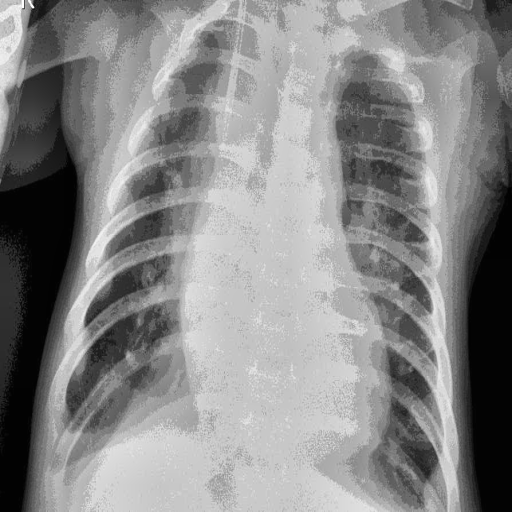
Finding: PNEUMONIA